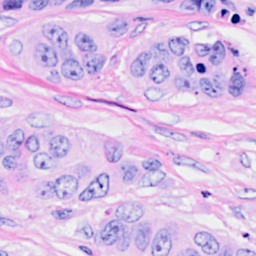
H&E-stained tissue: Breast